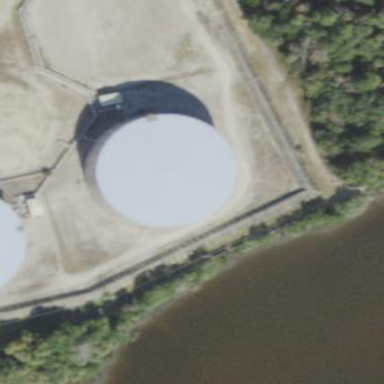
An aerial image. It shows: Storage tank constructed as part of storage tanks building.